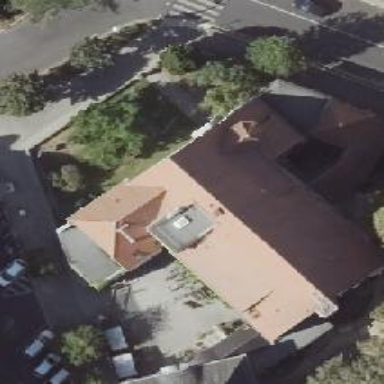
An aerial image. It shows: Parish hall serving as community center.